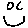
Label: smiley face